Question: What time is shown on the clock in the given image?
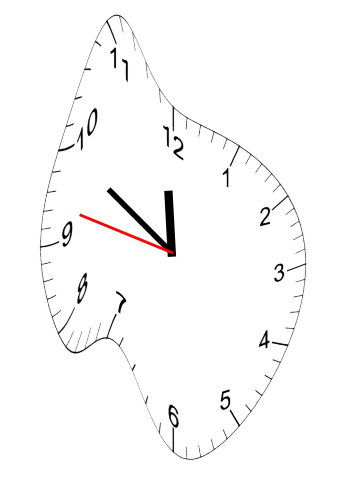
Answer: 11:49:47